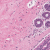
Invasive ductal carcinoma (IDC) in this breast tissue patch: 0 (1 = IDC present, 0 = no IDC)